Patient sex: M
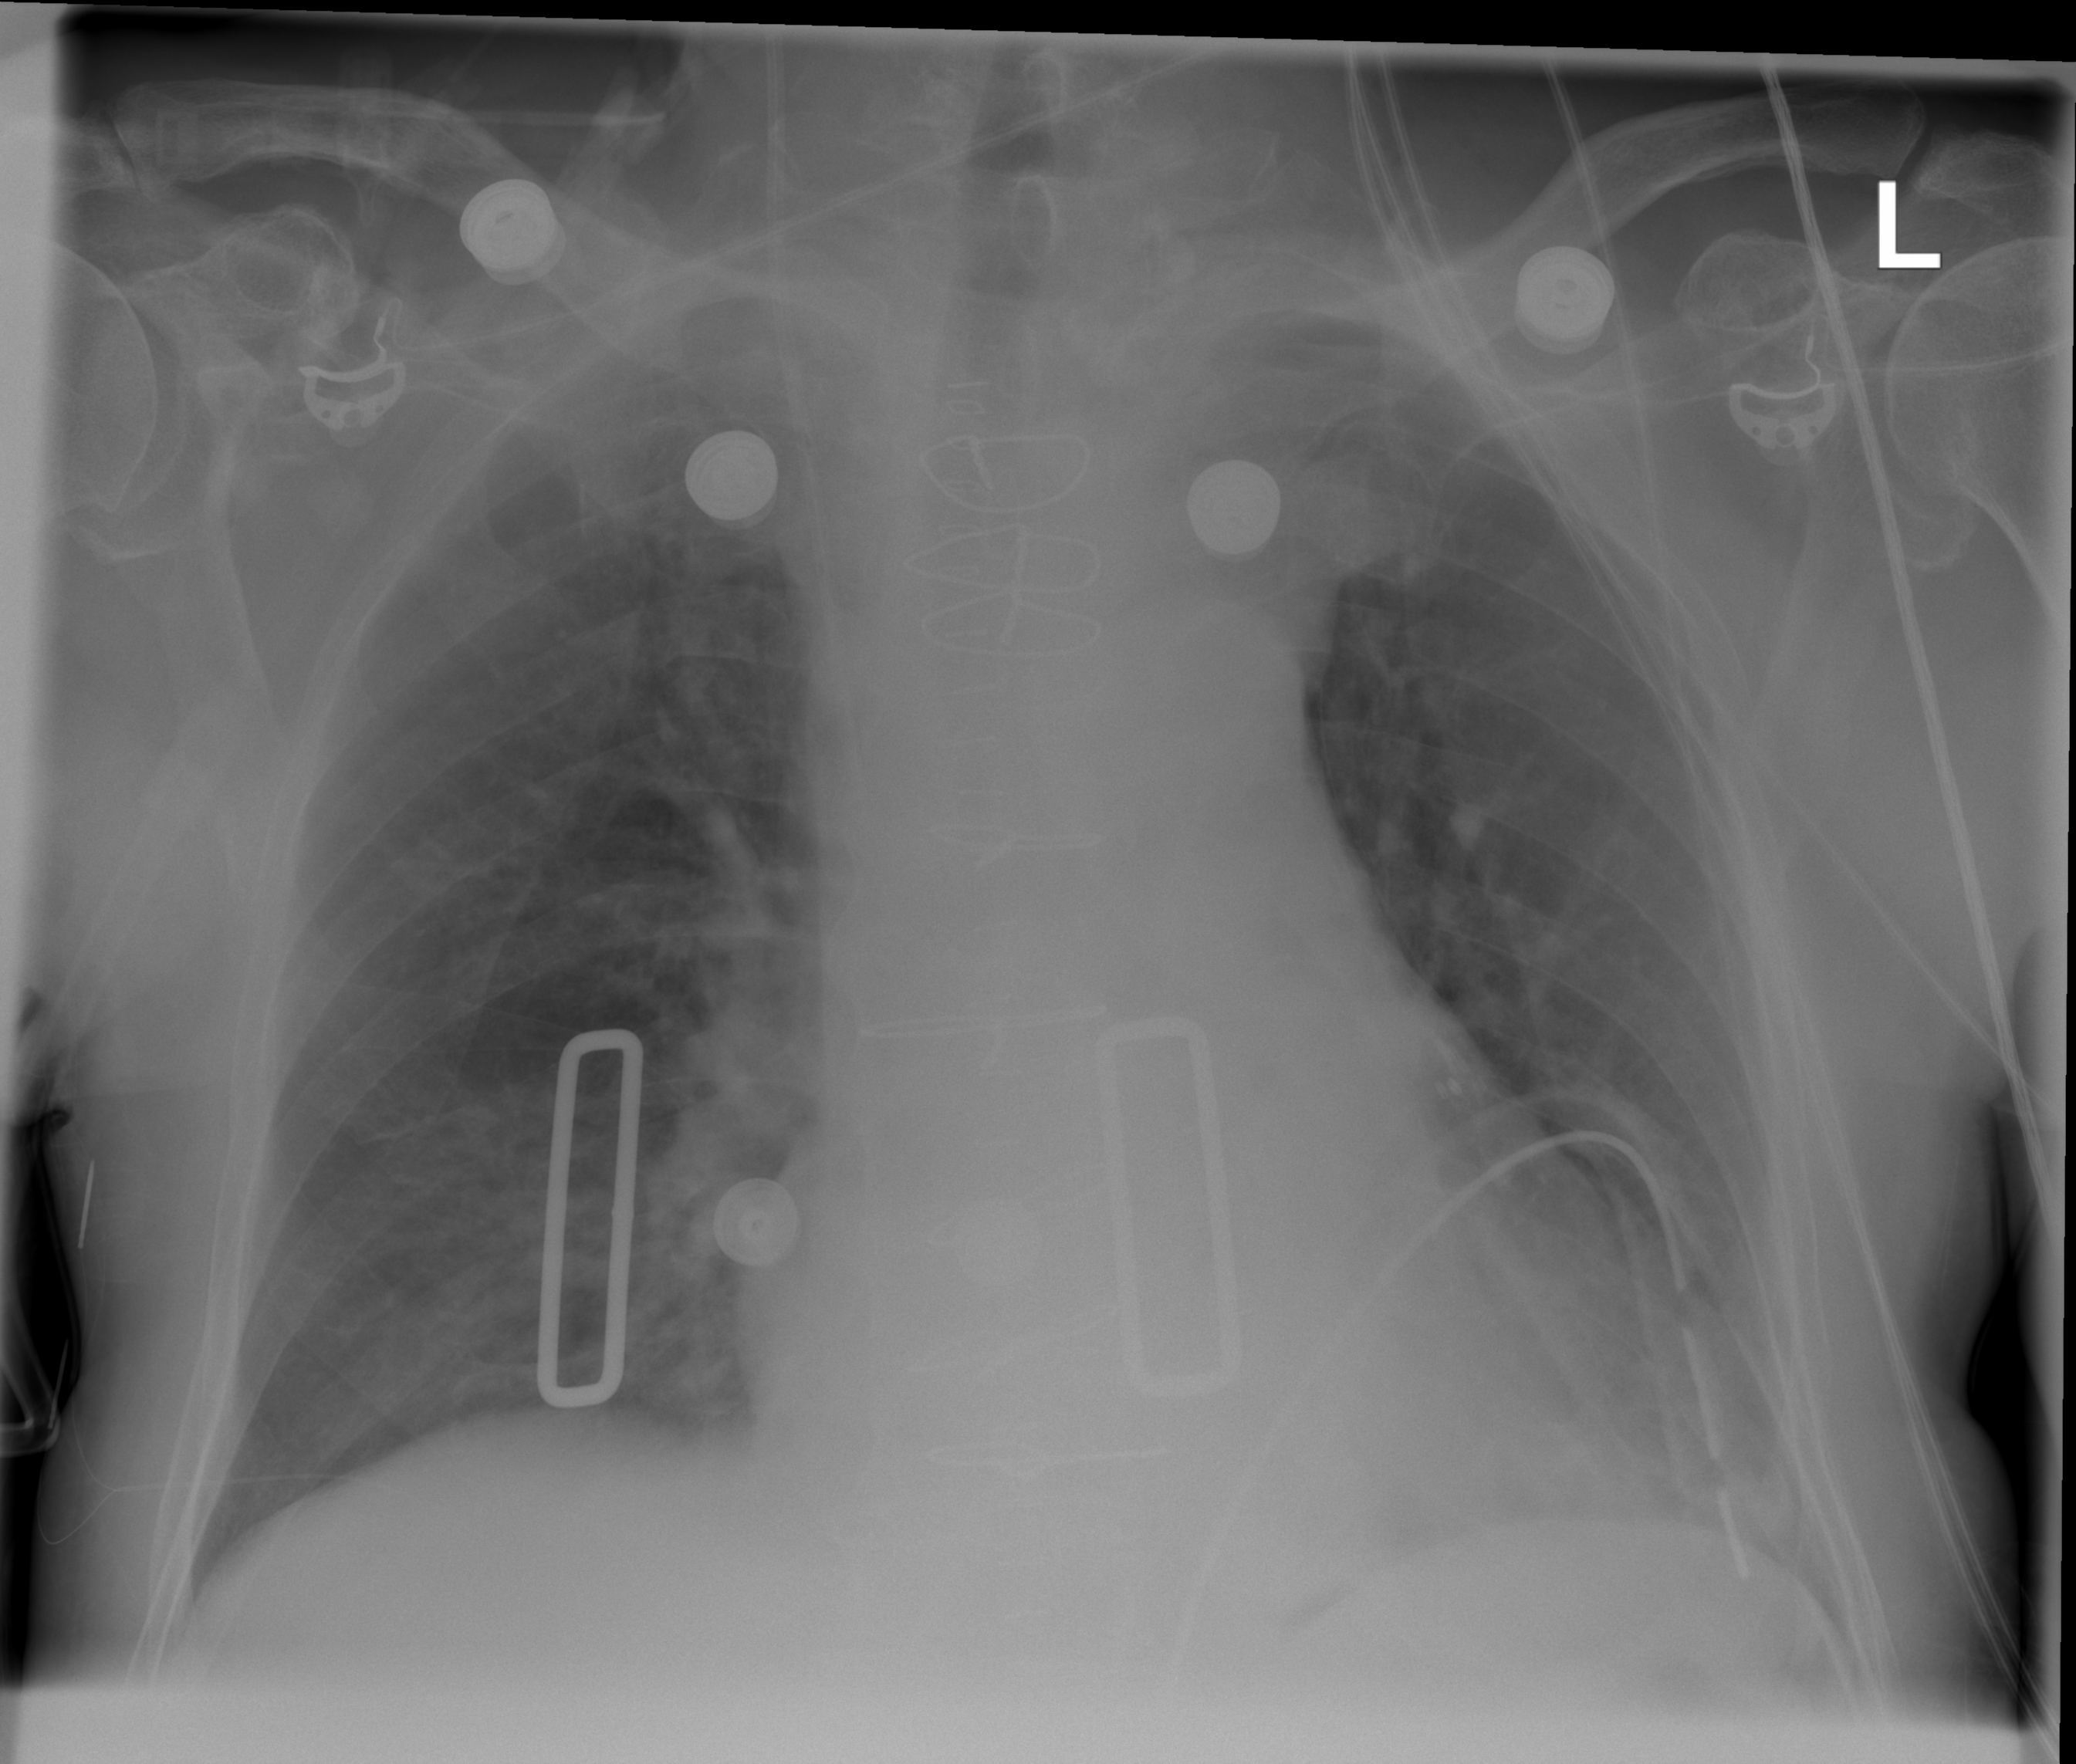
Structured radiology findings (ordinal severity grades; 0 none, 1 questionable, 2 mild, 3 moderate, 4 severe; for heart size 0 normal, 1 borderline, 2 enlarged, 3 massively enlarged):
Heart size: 1
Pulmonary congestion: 2
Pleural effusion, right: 0
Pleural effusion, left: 0
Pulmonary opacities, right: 0
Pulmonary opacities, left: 0
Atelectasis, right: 2
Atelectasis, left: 2